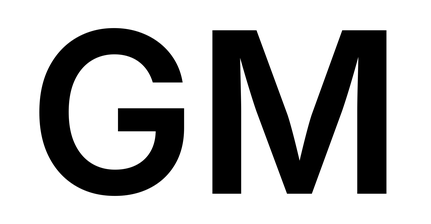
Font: Inter_SemiBold